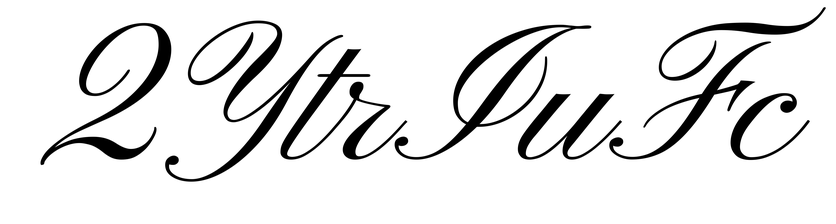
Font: PinyonScript-Regular